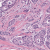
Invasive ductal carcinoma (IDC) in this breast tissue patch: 1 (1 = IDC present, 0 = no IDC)